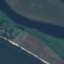
Land use / land cover: River